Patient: sex M, age 47
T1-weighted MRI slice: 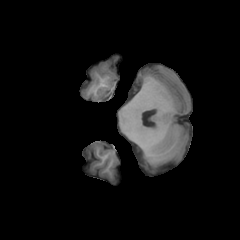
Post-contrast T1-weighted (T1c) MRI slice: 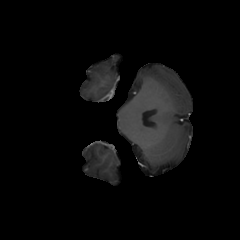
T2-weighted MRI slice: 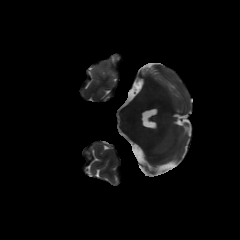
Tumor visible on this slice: no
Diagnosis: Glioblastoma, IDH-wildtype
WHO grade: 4